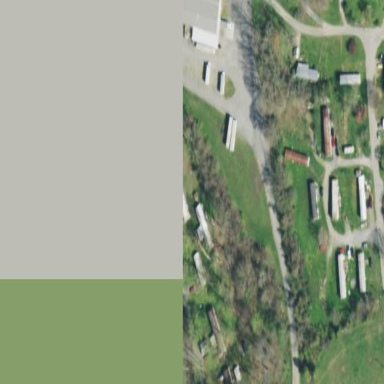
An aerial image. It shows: Residential area known as trailer park.